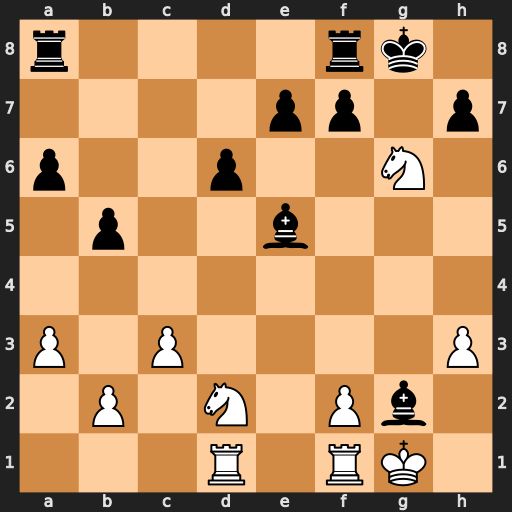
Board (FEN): r4rk1/4pp1p/p2p2N1/1p2b3/8/P1P4P/1P1N1Pb1/3R1RK1
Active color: w
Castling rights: -
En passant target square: -
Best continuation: Nxe7+ Kh8 Kxg2